Question: What color is the background?
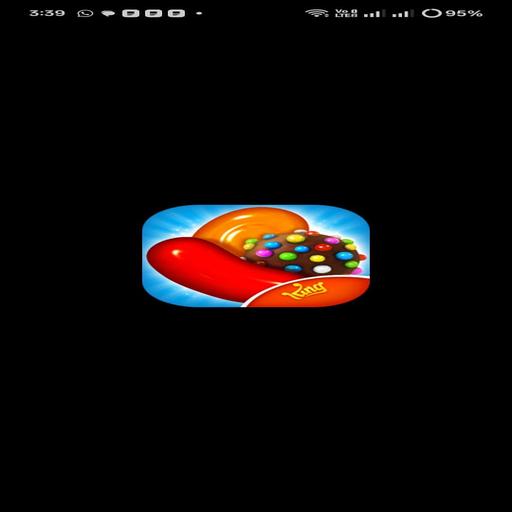
Answer: Black